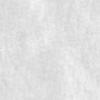
Label: no_change